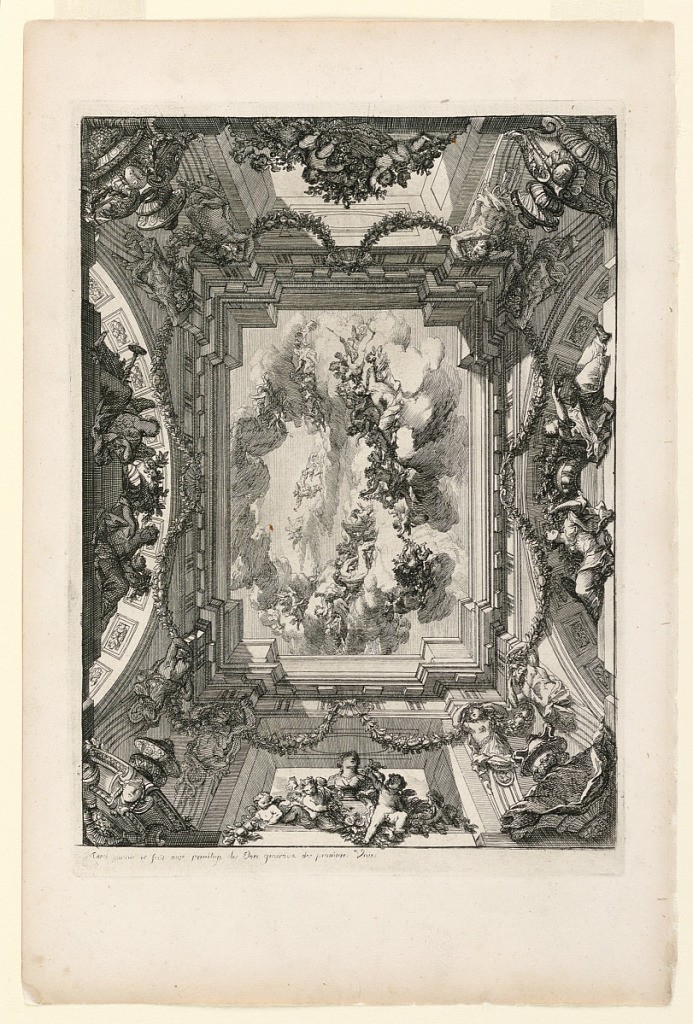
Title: Plate in Nouveaux livres de peintures de salles et d’escaliers (New Books on Paintings for Rooms and Stairs)
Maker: Daniel Marot, French, active in the Netherlands and England, 1661–1752
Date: ca. 1700
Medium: Etching and engraving on white laid paper
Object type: Print
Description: Rectangular painted ceiling in trompe l'oeil effect; with several figures on clouds in the sky. Sculptural figures and garlands cover the area surrounding the sky section. At the bottom, female bust surrounded by putti.